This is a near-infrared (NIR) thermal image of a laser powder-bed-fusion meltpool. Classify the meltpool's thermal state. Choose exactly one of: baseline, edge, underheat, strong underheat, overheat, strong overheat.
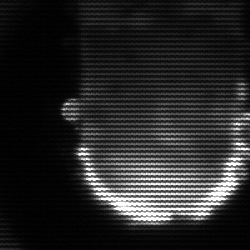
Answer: baseline